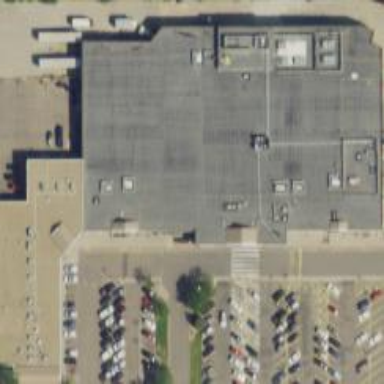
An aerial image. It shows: Supermarket.